Brain MRI, t1w sequence, axial 2D slice.
Patient: age 41, sex M, weight 95 kg, height 1.95 m
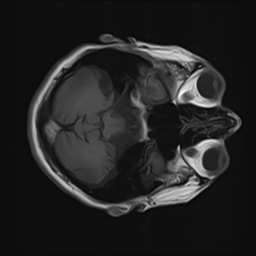